九年级 · 解析几何
二次函数 $y=-(x-2)^{2}+\frac{9}{4}$ 的图像与 $x$ 轴围成的封闭区域内（包括边界), 横、纵坐标都是整数的点有 $\qquad$个（提示：必要时可利用下面的备用图画出图像来分析）.

    （第 18 题备用图）


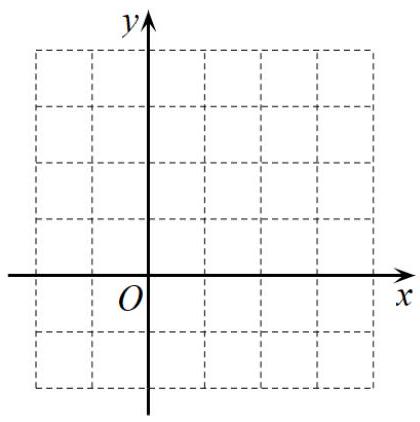
解析: 找到函数图象与 $x$ 轴的交点, 那么就找到了相应的 $x$ 的整数值, 代入函数求得 $y$的值, 那么就求得了 $y$ 的范围.

【详解】对于 $y=-(x-2)^{2}+\frac{9}{4}$, 令 $y=0$ 得, $x=\frac{1}{2}$ 或 $x=\frac{7}{2}$,

图像与 $x$ 轴围成的封闭区域内（包括边界), 横、纵坐标都是整数的点 $(1,0) 、(2,0) 、(3$, $0) 、(1,1) 、(2,1) 、(2,2) 、(3,1)$ 共有 7 个.
故答案为: 7 .

【点睛】本题考查了二次函数的图象与性质, 图象与 $x$ 轴的交点等知识, 掌握这些知识是关键.